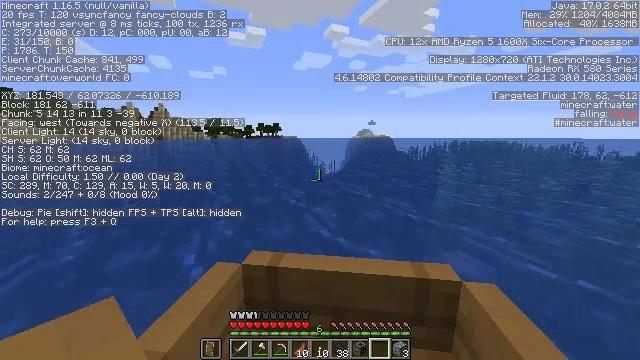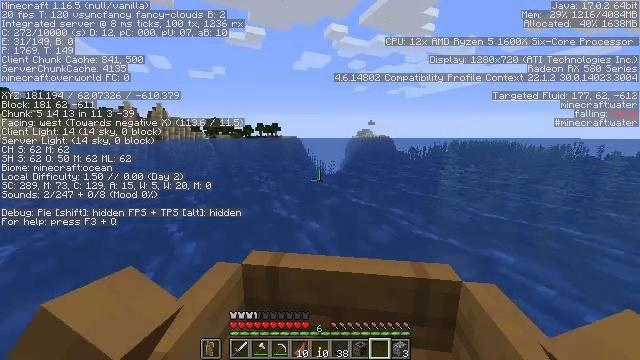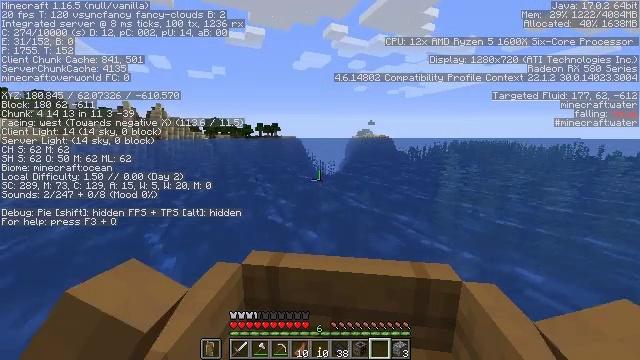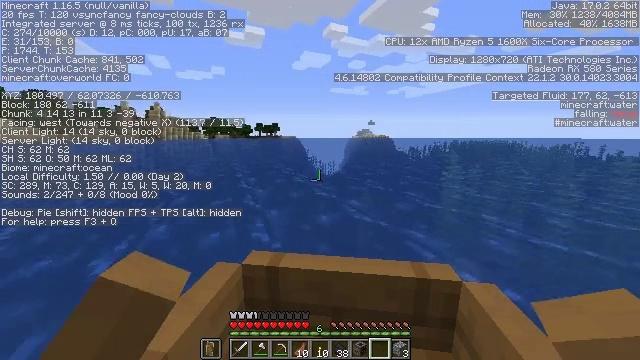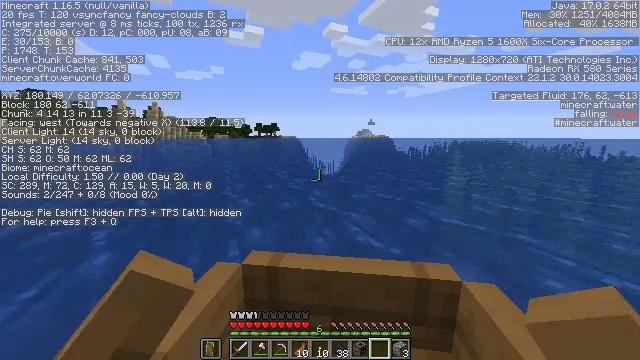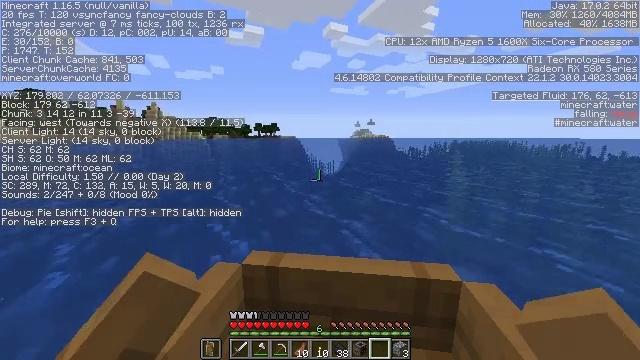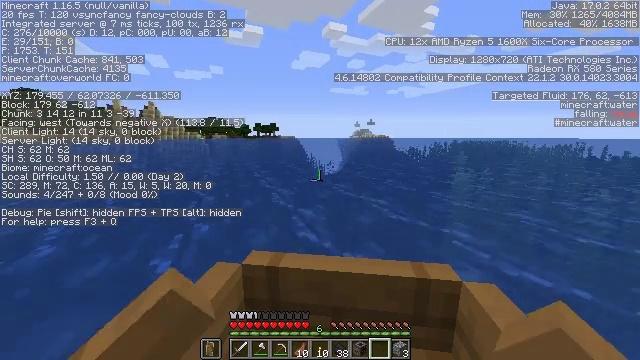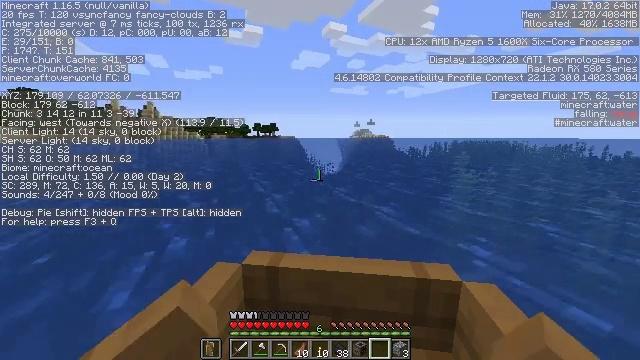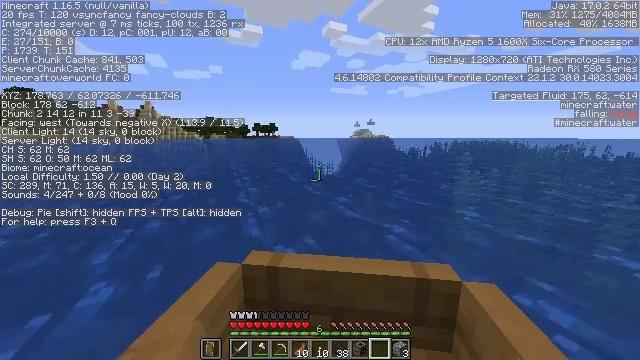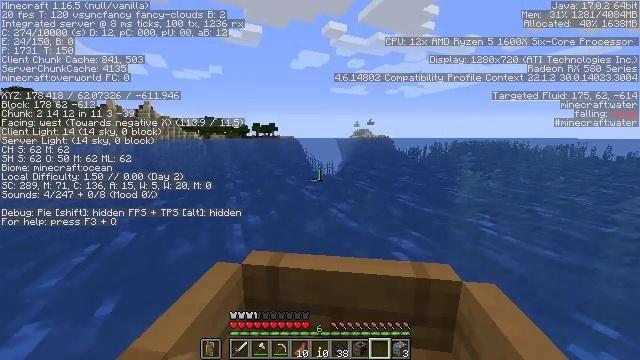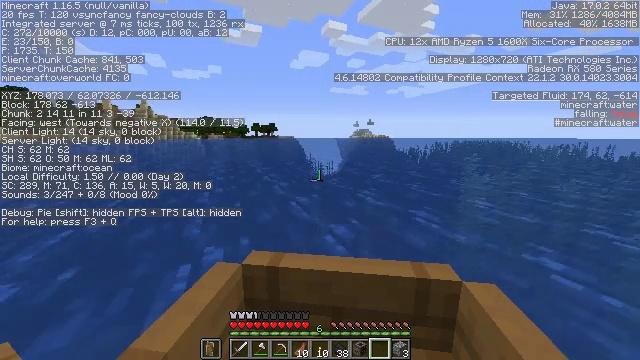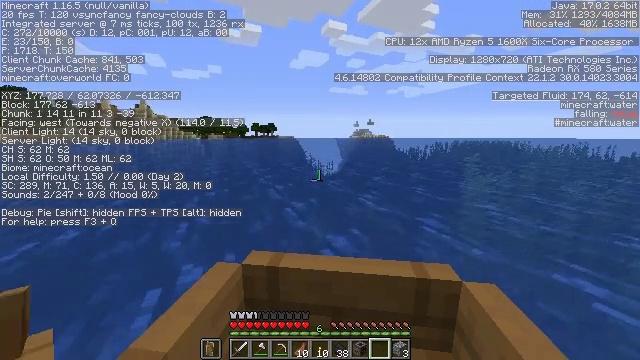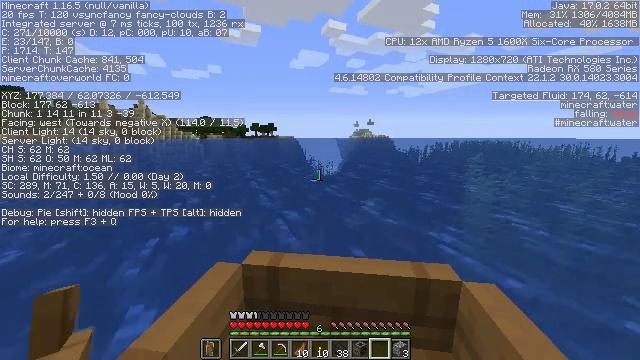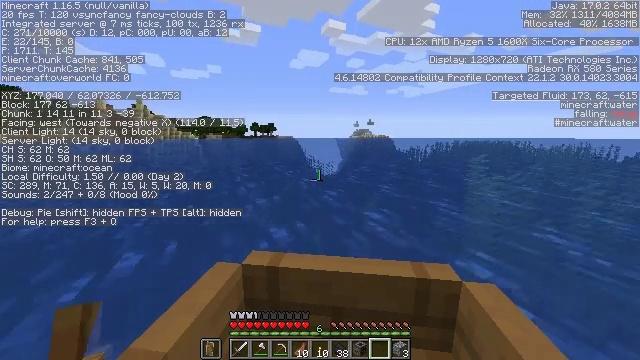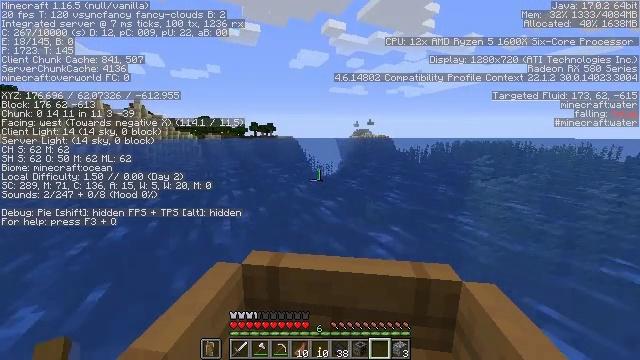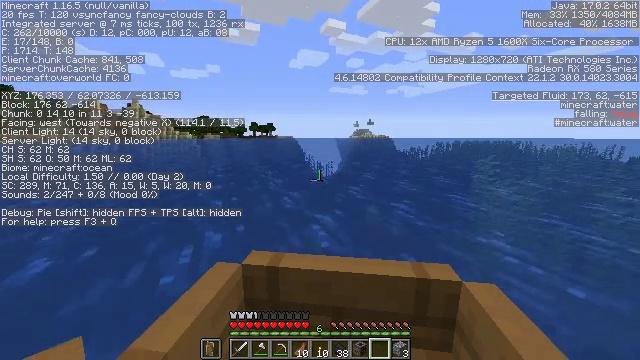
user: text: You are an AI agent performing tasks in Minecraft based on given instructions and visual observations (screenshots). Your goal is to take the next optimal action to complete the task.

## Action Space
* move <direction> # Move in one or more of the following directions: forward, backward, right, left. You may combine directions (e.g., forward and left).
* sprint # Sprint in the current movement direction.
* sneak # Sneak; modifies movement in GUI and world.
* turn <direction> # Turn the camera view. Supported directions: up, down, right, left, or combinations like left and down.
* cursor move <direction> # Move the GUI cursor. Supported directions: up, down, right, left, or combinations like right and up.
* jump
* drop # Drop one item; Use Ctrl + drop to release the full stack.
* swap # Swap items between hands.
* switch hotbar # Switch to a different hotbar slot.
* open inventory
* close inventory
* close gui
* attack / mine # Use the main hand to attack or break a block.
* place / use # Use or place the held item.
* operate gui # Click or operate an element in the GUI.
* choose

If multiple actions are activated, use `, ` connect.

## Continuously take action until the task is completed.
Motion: motion action
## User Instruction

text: Break the sugar cane.
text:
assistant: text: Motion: move forward
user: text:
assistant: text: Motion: move forward
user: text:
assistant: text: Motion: move forward
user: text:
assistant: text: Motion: move forward
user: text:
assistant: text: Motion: move forward
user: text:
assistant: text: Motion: move forward
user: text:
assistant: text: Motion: move forward
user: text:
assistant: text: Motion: move forward
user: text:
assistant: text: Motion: move forward
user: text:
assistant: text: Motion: move forward
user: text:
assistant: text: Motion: move forward
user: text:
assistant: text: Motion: move forward
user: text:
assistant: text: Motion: move forward
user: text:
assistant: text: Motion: move forward
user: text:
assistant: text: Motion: move forward
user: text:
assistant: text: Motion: move forward
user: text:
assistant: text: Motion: move forward
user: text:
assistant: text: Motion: move forward
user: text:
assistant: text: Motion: move forward
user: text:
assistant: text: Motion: move forward
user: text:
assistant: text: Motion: move forward
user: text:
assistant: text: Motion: move forward
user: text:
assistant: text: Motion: move forward
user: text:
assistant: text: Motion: move forward
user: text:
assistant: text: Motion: move forward
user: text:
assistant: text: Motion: move forward
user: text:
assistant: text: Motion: move forward
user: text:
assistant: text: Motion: move forward
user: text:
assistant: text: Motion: move forward
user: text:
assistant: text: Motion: move forward